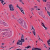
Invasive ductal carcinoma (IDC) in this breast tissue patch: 1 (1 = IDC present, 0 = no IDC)